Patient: sex M, age 65
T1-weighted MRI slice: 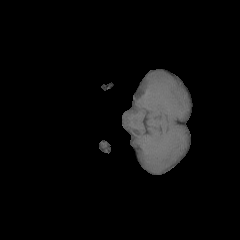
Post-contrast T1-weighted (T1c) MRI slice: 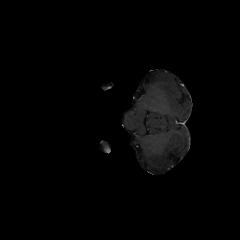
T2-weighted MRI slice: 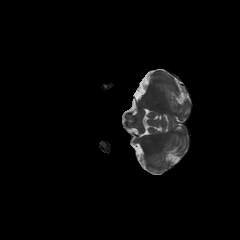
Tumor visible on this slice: no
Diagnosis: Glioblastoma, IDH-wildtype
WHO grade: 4